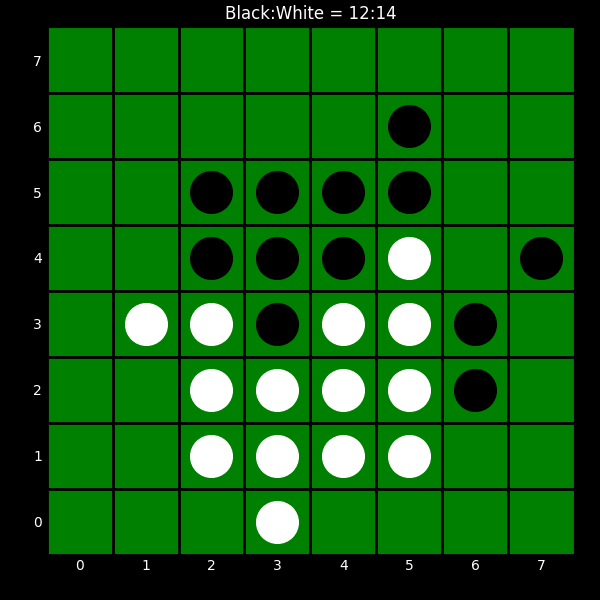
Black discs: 12
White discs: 14